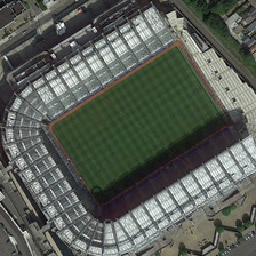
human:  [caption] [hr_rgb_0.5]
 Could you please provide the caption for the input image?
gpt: the edge of several bleachers on one side of this stadium is cut by the straight road .

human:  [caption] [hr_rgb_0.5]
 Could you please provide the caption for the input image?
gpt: There are some buildings around the square, and the stadium has gray stands along its three sides.

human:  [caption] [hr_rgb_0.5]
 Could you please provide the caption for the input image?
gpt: There are buildings around the square and gray stands along three sides of the stadium.

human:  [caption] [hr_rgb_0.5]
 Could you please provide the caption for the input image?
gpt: There are some buildings around the square, and the stadium has a gray and white stand running along its three sides.

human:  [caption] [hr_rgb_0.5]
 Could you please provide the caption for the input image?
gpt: There are some buildings around the square and stadium, with gray and white stands along three sides.